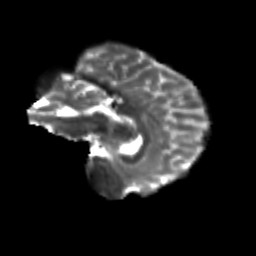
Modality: T2w
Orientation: sagittal
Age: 20
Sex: female
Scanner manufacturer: siemens
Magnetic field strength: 3 T
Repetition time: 3.5 s
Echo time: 0.113 s